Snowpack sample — Snodgrass Mountain, Crested Butte, Colorado (2/4/25, 12:06 PM MST)
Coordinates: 38.923, -106.968
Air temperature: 35 °F
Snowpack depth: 80 cm
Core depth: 50 cm
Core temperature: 30.2 °F
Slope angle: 14°, slope face: 78°
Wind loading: low
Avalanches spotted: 0
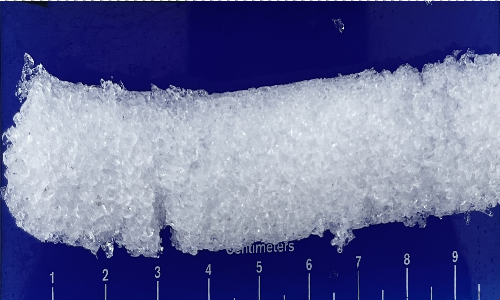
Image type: core
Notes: No avalanches nearby, unusually warm weather for the last month reported by residents, Collected 25 yards from treeline